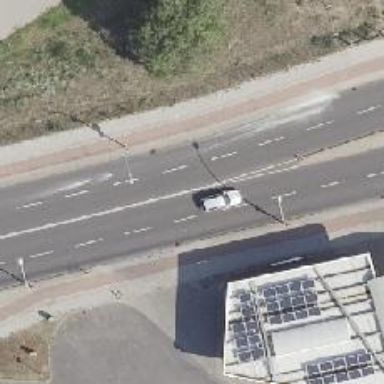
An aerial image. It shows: Secondary road with asphalt surface. It has lane markings and is dual carriageway.